Question: The background around the <URL> in Android Studio is dark grey. I think it used to be white. Anyway, I would like to make it white again, but I can't find the setting. The reason I want to change it is so that I can make nicer looking print screen images to use on StackOverflow or app descriptions.

Note: I'm not talking about changing the theme or the code editor colors. These questions have already been answered here:
- <URL>
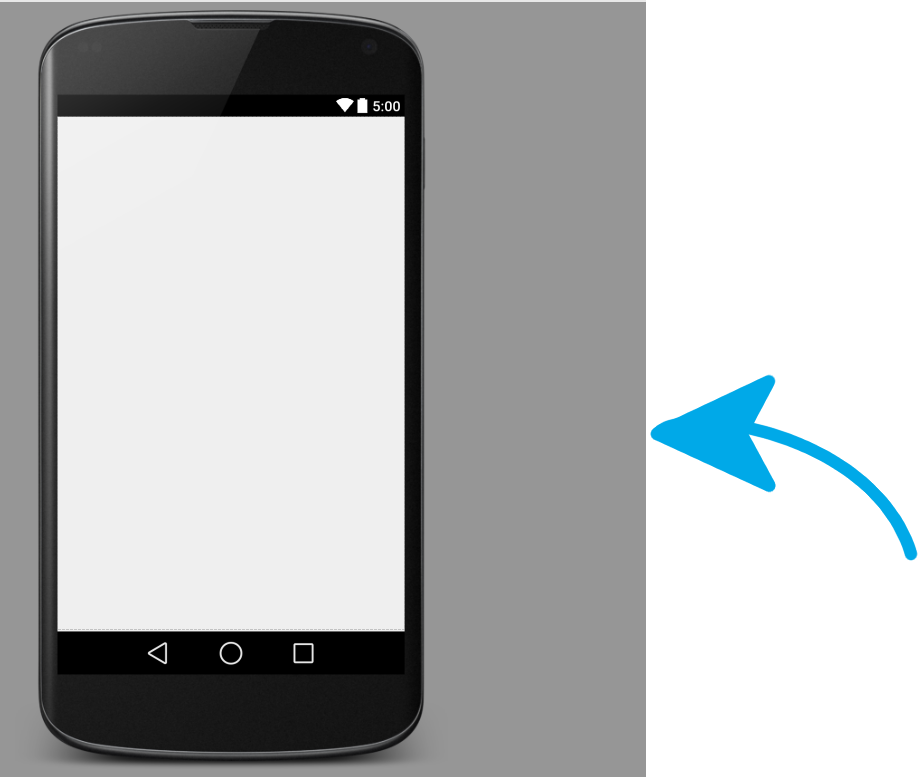
Answer: # Updated Answer
Android Studio 3.0 has a Screenshot menu item. Right click the design area and choose .
<URL>
From there you can make a screenshot with a transparent background.